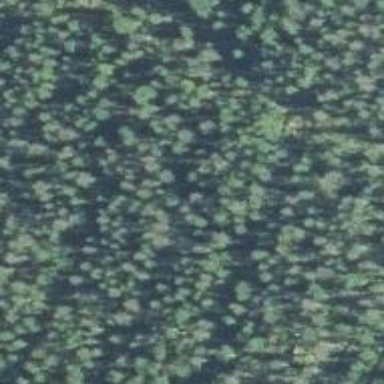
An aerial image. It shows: Forest area.